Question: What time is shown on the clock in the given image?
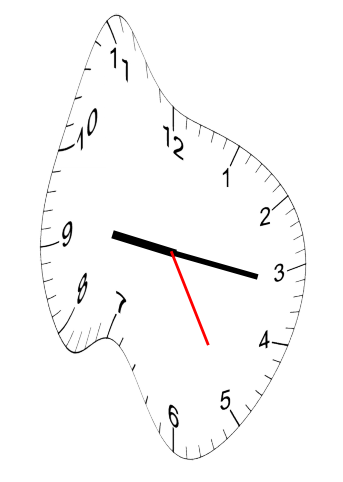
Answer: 09:16:25